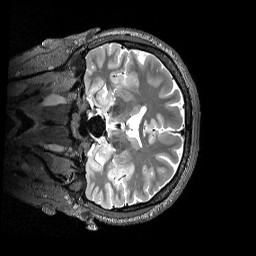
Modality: T2w
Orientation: coronal
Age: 23
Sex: female
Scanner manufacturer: siemens
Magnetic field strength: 3 T
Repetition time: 3.2 s
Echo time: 0.565 s